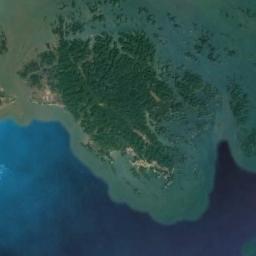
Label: island